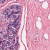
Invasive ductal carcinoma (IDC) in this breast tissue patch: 0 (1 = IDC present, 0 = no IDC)